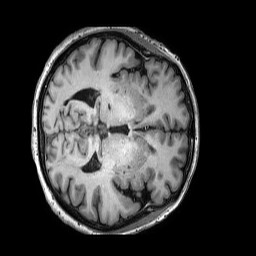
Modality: T1w
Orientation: axial
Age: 80
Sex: female
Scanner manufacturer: philips
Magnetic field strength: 3 T
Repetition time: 0.006675 s
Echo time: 0.003 s